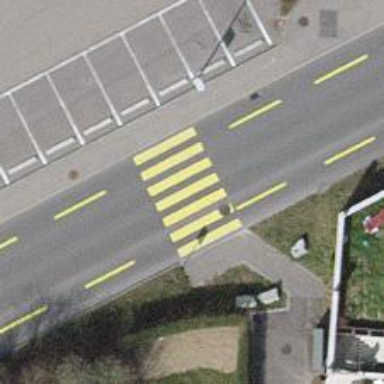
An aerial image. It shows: Asphalt footway with uncontrolled crossing and markings.